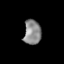
Tissue: lung
Cell type: Epithelial cells
Senescence score: 0.2221
Nuclear area (px): 418
Mean DAPI intensity: 138.139